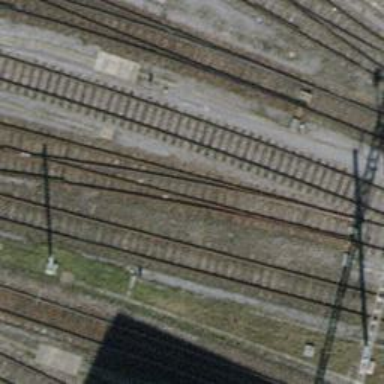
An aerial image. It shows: Railway switch.